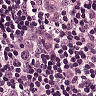
Metastatic tissue present: yes